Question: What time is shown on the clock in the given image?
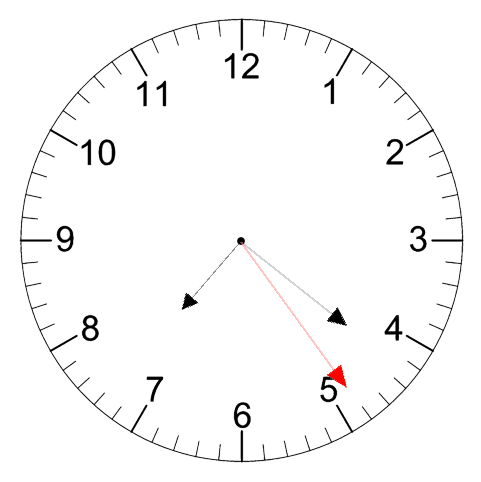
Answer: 07:21:24